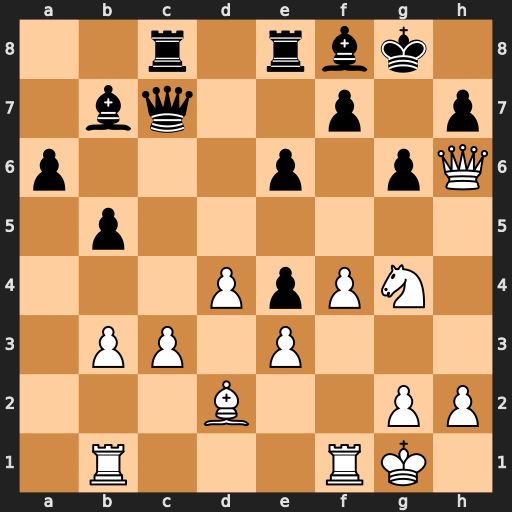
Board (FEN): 2r1rbk1/1bq2p1p/p3p1pQ/1p6/3PpPN1/1PP1P3/3B2PP/1R3RK1
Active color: w
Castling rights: -
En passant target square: -
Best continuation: Nf6+ Kh8 Qxh7#